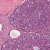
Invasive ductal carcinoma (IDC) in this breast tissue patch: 1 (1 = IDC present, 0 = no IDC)